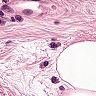
Metastatic tissue present: no